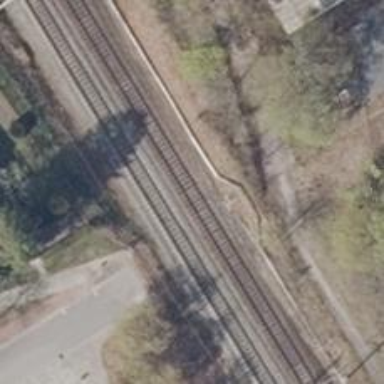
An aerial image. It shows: Bridge with electrified railway tracks featuring contact line.